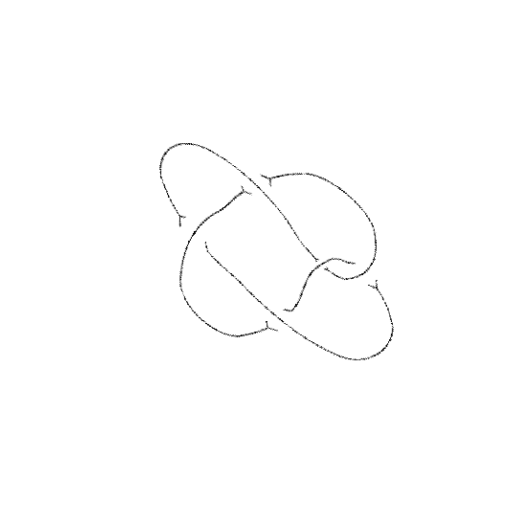
Crossing number: 5